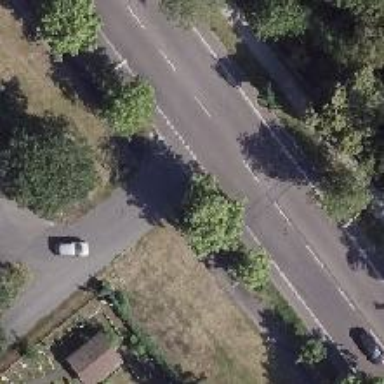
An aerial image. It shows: Tertiary road with asphalt surface. It has sidewalks on both sides and exclusive lanes for cyclists on both sides.